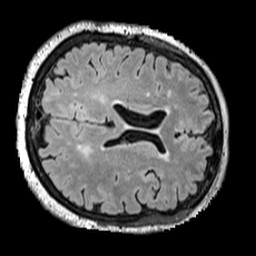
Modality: FLAIR
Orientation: axial
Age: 71
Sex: female
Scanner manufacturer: siemens
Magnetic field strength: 3 T
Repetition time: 5 s
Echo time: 0.387 s